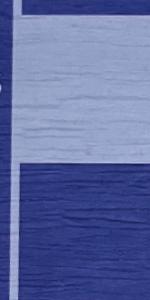
Label: Empty